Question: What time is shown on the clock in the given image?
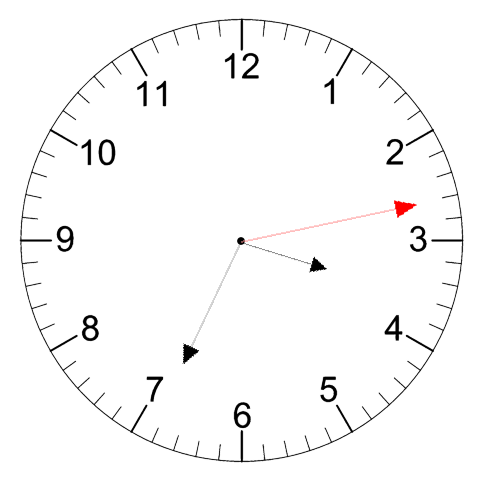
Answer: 03:34:13